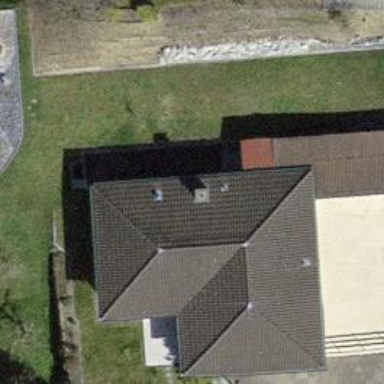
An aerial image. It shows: Building with tiled roof.